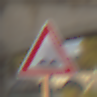
Verkehrszeichen: UnebeneFahrbahn
Umgebung: Outdoor, Suburban
Tageszeit: MorningAfternoon
Wetter: PartlyCloudy
Licht: Natural
Jahreszeit: NotSpecified
Kontrast: HighContrast